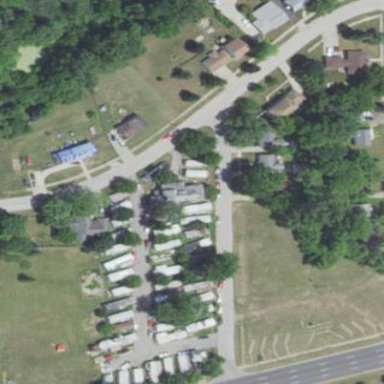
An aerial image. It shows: Residential area designated as trailer park.